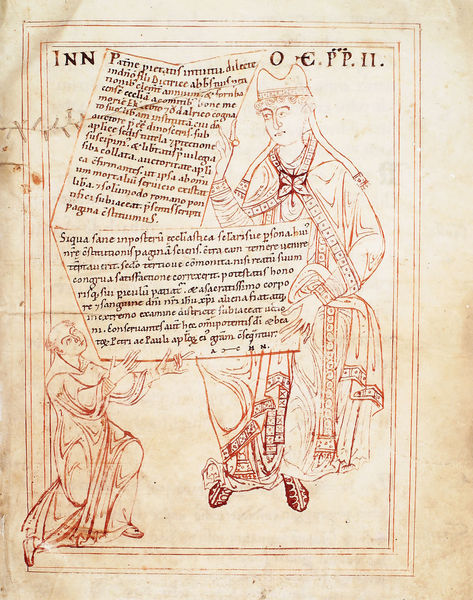
Titel: Kopialbuch des Klosters Vornbach ( Formbach )
Institution: München, Bayerisches Hauptstaatsarchiv
Schlagwörter: mann, weiß, braun, schwarz, skizze, zeichnung, rot, beige, haube, mütze, rahmen, kirche, gewand, kutte, mantel, blatt, brosche, füße, schrift, papier, schuhe, bischof, könig, papst, buch, zettel, seite, text, schriften, tinte, buchseite, brief, mittelalter, priester, mönch, übergabe, bulle, latein, lateinisch, inn, abt, vorschrift, szeichnung, giestlicher, siqua